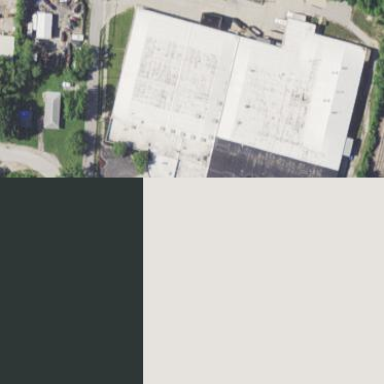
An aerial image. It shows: Industrial building.